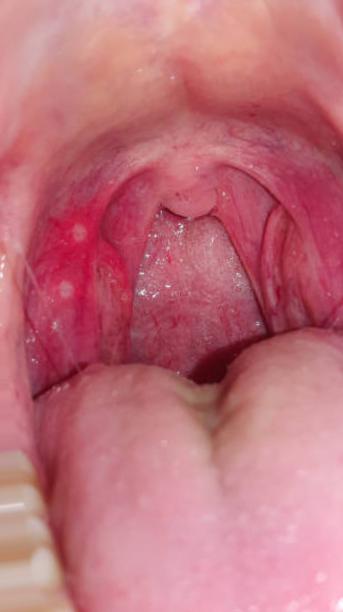
Condition: Mouth Ulcer